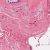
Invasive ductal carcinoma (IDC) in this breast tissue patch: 0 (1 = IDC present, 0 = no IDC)